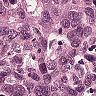
Metastatic tissue present: yes